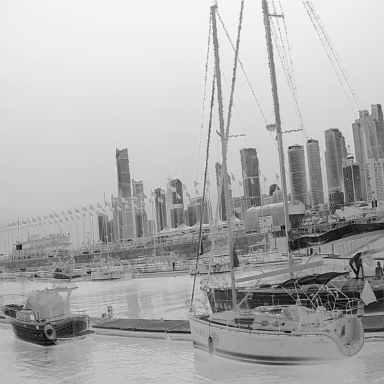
There are seven objects shown in the infrared image, including two canoes, and five sailboats.